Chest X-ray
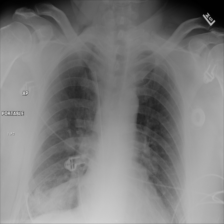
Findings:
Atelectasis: negative
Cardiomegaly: negative
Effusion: negative
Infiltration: negative
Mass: negative
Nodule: positive
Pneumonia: negative
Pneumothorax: negative
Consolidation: negative
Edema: negative
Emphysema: positive
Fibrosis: negative
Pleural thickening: negative
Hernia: negative